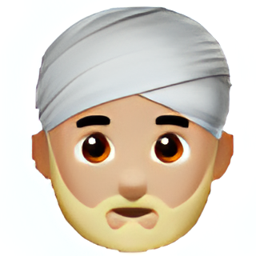
Name: man wearing turban type 3
Emoji: 👳🏼‍♂️
Group: People & Body
Sub-group: person-role